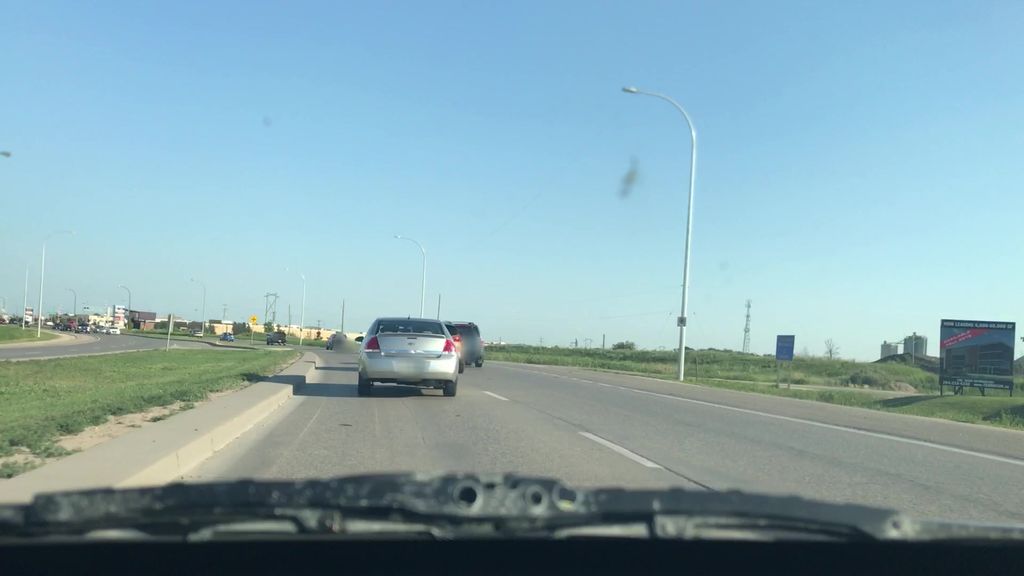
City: winnipeg